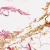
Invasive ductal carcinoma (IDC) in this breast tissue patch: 0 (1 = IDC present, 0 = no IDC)